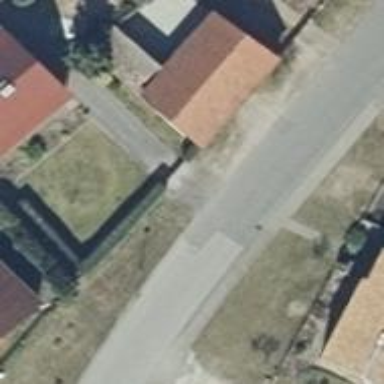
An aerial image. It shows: Smooth asphalt road in residential area.